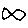
Label: fish